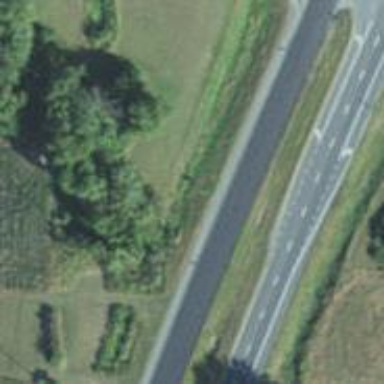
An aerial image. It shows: Trunk highway with expressway features.